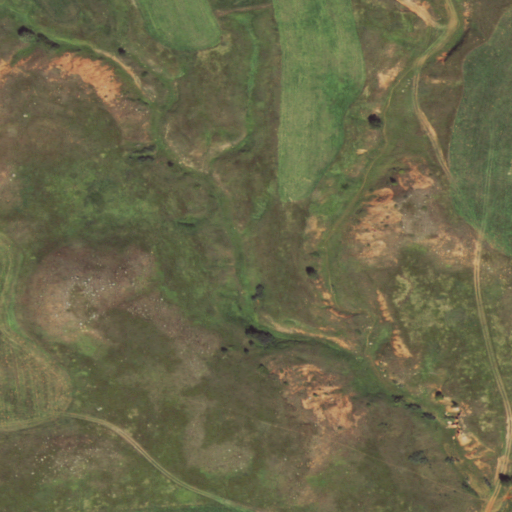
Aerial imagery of valley in Wyoming named Dry Draw containing grassland, pasture, and shrub